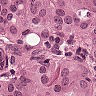
Metastatic tissue present: yes